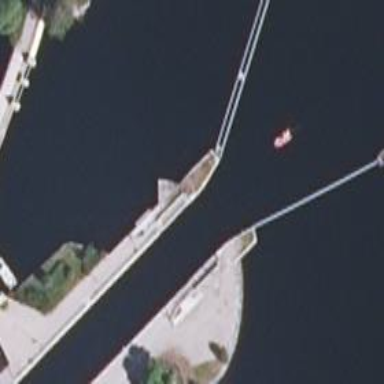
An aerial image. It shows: Bridge supported by pivot pier.